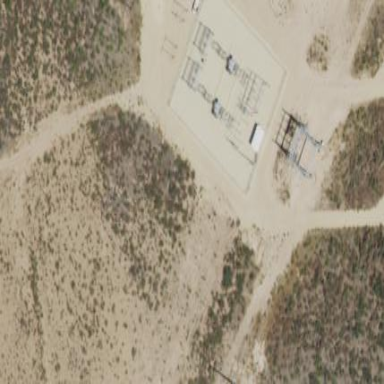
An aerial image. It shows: Distribution substation surrounded by fence.